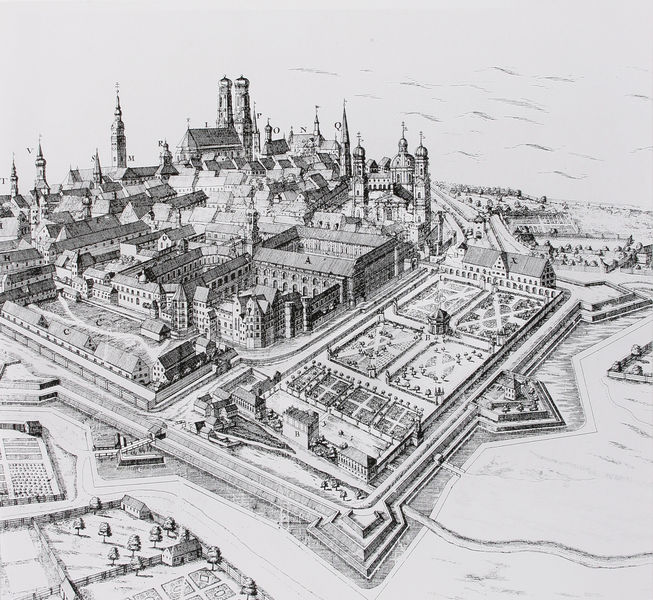
Titel: Ansicht der Münchner Residenz und des Hofgartens aus der Vogelperspektive
Künstler: Michael Wening
Institution: unbekannt
Schlagwörter: himmel, weiß, wolken, bäume, fluss, stadt, fenster, schwarz, skizze, zeichnung, anlage, dach, gebäude, haus, park, weg, wiese, zaun, felder, häuser, hügel, kirche, turm, garten, modell, ansicht, dorf, dächer, mauer, graphik, hof, befestigung, kirchen, stadtansicht, straßen, türme, münchen, dom, festung, druck, radierung, stich, buchstaben, bleistift, herrscher, rathaus, residenz, schloß, isar, graben, stadtmauer, parterre, plan, gärten, pavillon, kupferstich, frauenkirche, hofgarten, theatinerkirche, plätze, bastion, brunnenhof, kaiserhof, festungsmauer, stadtgraben, liebfrauenkirche, ruck, stadtansich, stichd, uss, numerierung, westraße